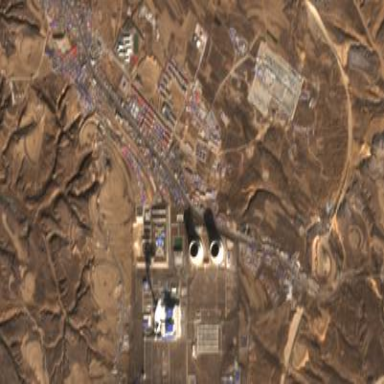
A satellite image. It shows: Industrial area with coal-powered plant.